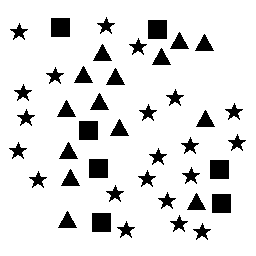
Squares: 7
Triangles: 14
Stars: 21
Total shapes: 42